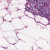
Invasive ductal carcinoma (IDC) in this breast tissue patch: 0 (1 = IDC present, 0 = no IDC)